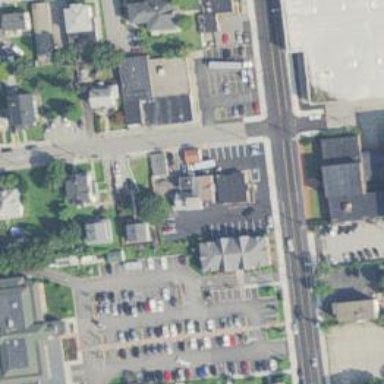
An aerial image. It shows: Clinic.